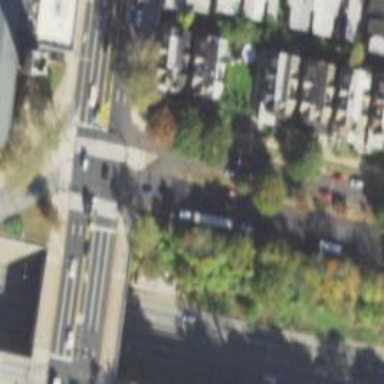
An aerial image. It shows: Zebra crossing on the road.